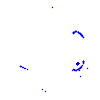
Particle: proton